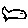
Label: fish